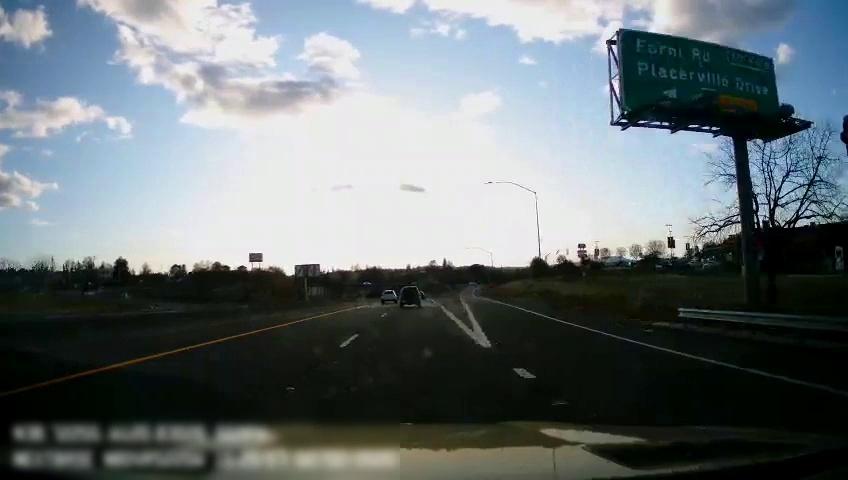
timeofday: Day
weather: Sunny
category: Drivable Space
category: Vehicles | SUV
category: Vehicles | SUV
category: Lanes | Current Lane
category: Lanes | Alternate Lane
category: Lanes | Alternate Lane
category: Lanes | Alternate Lane
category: Lanes | Current Lane
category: Lanes | Current Lane
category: Traffic | Signs